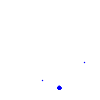
Particle: pion